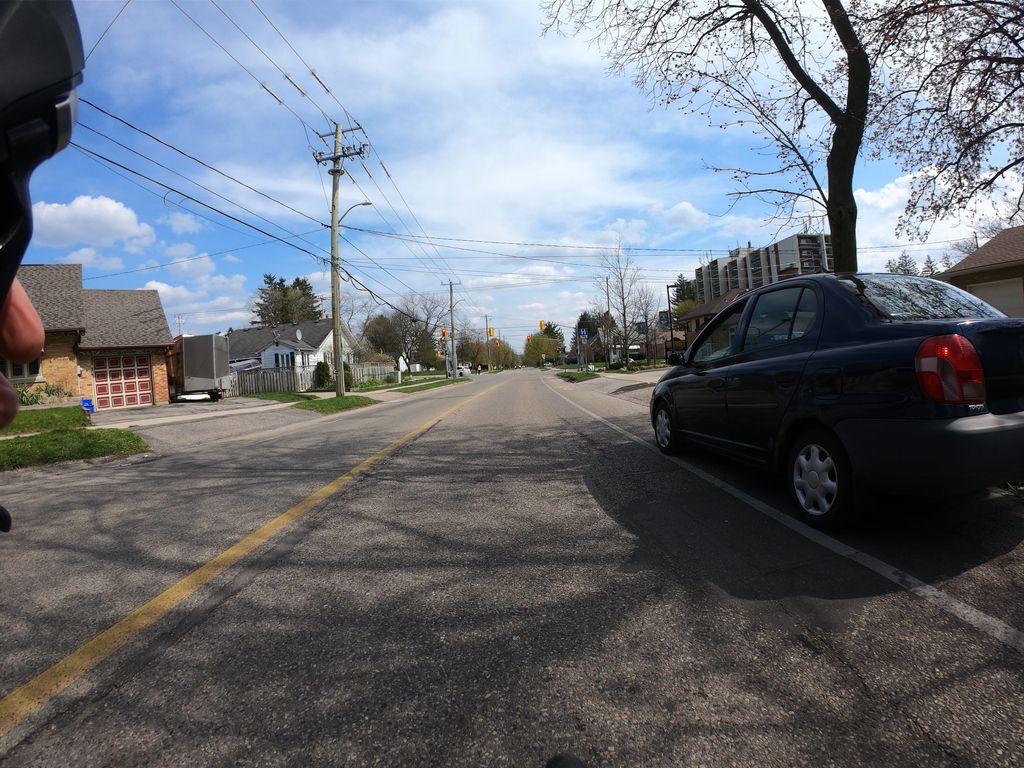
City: kitchener-waterloo